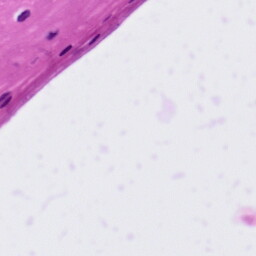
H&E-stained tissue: Tonsil